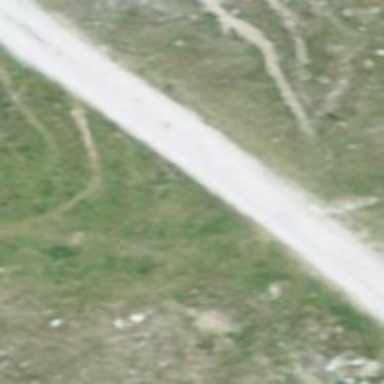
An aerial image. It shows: Unpaved track with grade2 tracktype.